Field crop: maize
Growth stage: 2
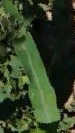
Species: maize